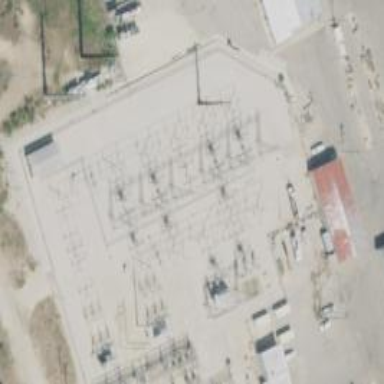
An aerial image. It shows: Power tower.